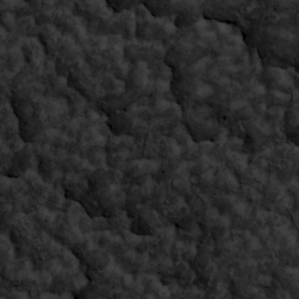
Label: non_frost